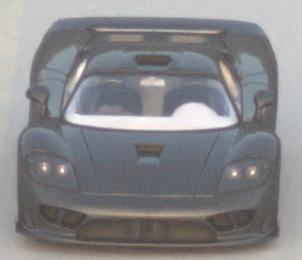
Make: Saleen
Model: S7
Detailed model: -
Model produced from: 2000
Model produced until: 2008
Doors: 2
Color: gray
Road condition: dry road
Daytime: sunrise or sunset
Contrast: low contrast